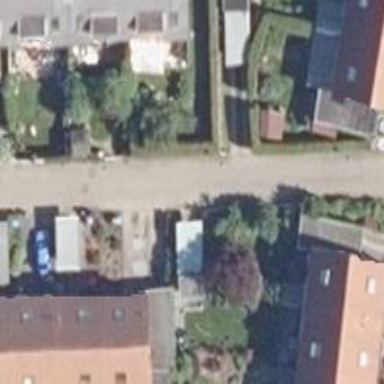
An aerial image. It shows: Living street.